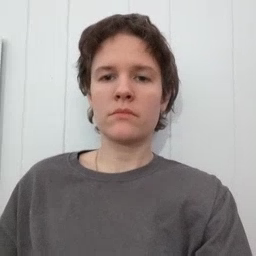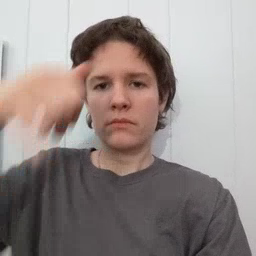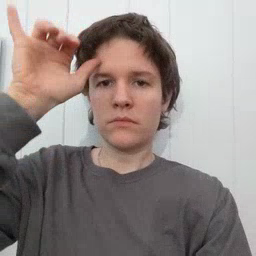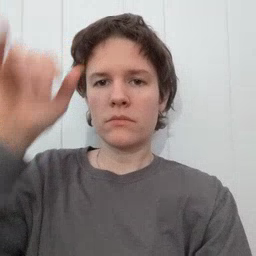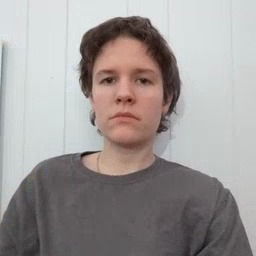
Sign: cow